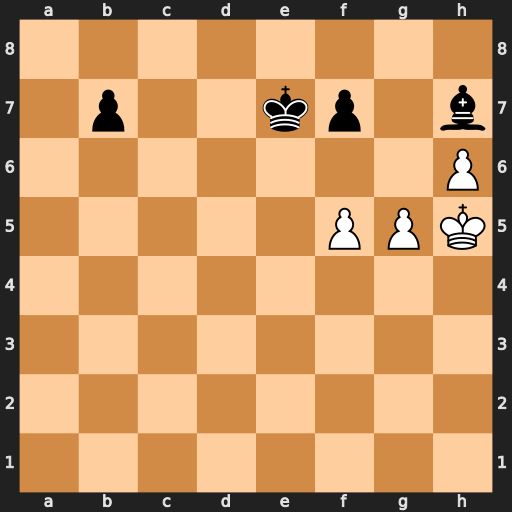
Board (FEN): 8/1p2kp1b/7P/5PPK/8/8/8/8
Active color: w
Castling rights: -
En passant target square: -
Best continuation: g6 fxg6+ fxg6